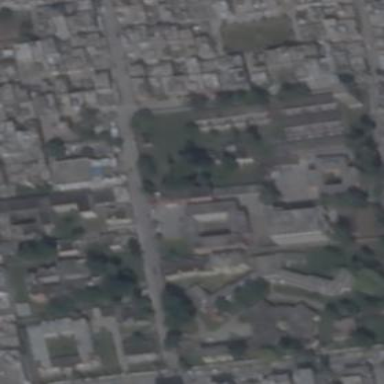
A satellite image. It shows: School.